Question: I know how to draw a line with scatter plot options where X is the independent and Y the dependent variable.
In the scatter plot of that data I need to add another line: X=2. I have the following data:

But how to draw a line X=1 ?
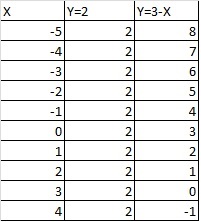
Answer: Maybe you want something like this:

I hear that charting is more different than many other aspects of Excel between versions and that perhaps my version (Excel 2007) is one of the least 'friendly' hence some of the reason for "not very easy" but the principle is as @Bill the Lizard has described. In view of some weird behaviour with (my?) Excel 2007 however I recommend being careful about the sequence in which the lines are drawn.
First I suggest getting your chart right for all aspects but the green line. Then add another series with X values of '1' and '1' and Y=2 values of '10' and '-2' (or whatever the limits are of your chosen y-axis as displayed). Select and copy that array (four cells) select your chart and Paste Special..., and Add cells as New Series, Columns, Categories (X Values) in First Column, OK.
This should add a vertical line of the same chart type as the existing (ie XY (Scatter) Scatter with Straight Lines and Markers). The colour can be changed, by selecting that series (click on it and Format Data Series..., Line Color etc) and presumably you would want the markers removed. It was these that for me at first refused to disappear to order - but persistence paid off. Click on either of the data points, and under Marker Options choose none for Marker Type. If necessary, repeat for the other data point - and keep repeating if required!
Also, I selected what was showing as 'Series3' (text) in the legend and deleted that.
Forgot to mention that for anything to do with Excel charts is the ultimate authority (<URL> and that an alternative approach is to use an error bar and a secondary vertical axis.